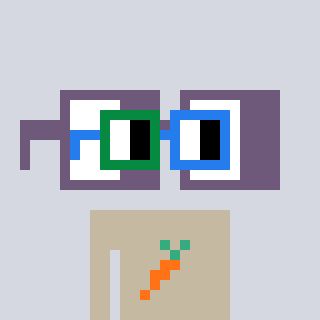
a pixel art character with square green and blue glasses, a glasses-shaped head and a bege-colored body on a cool background